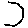
Label: hexagon